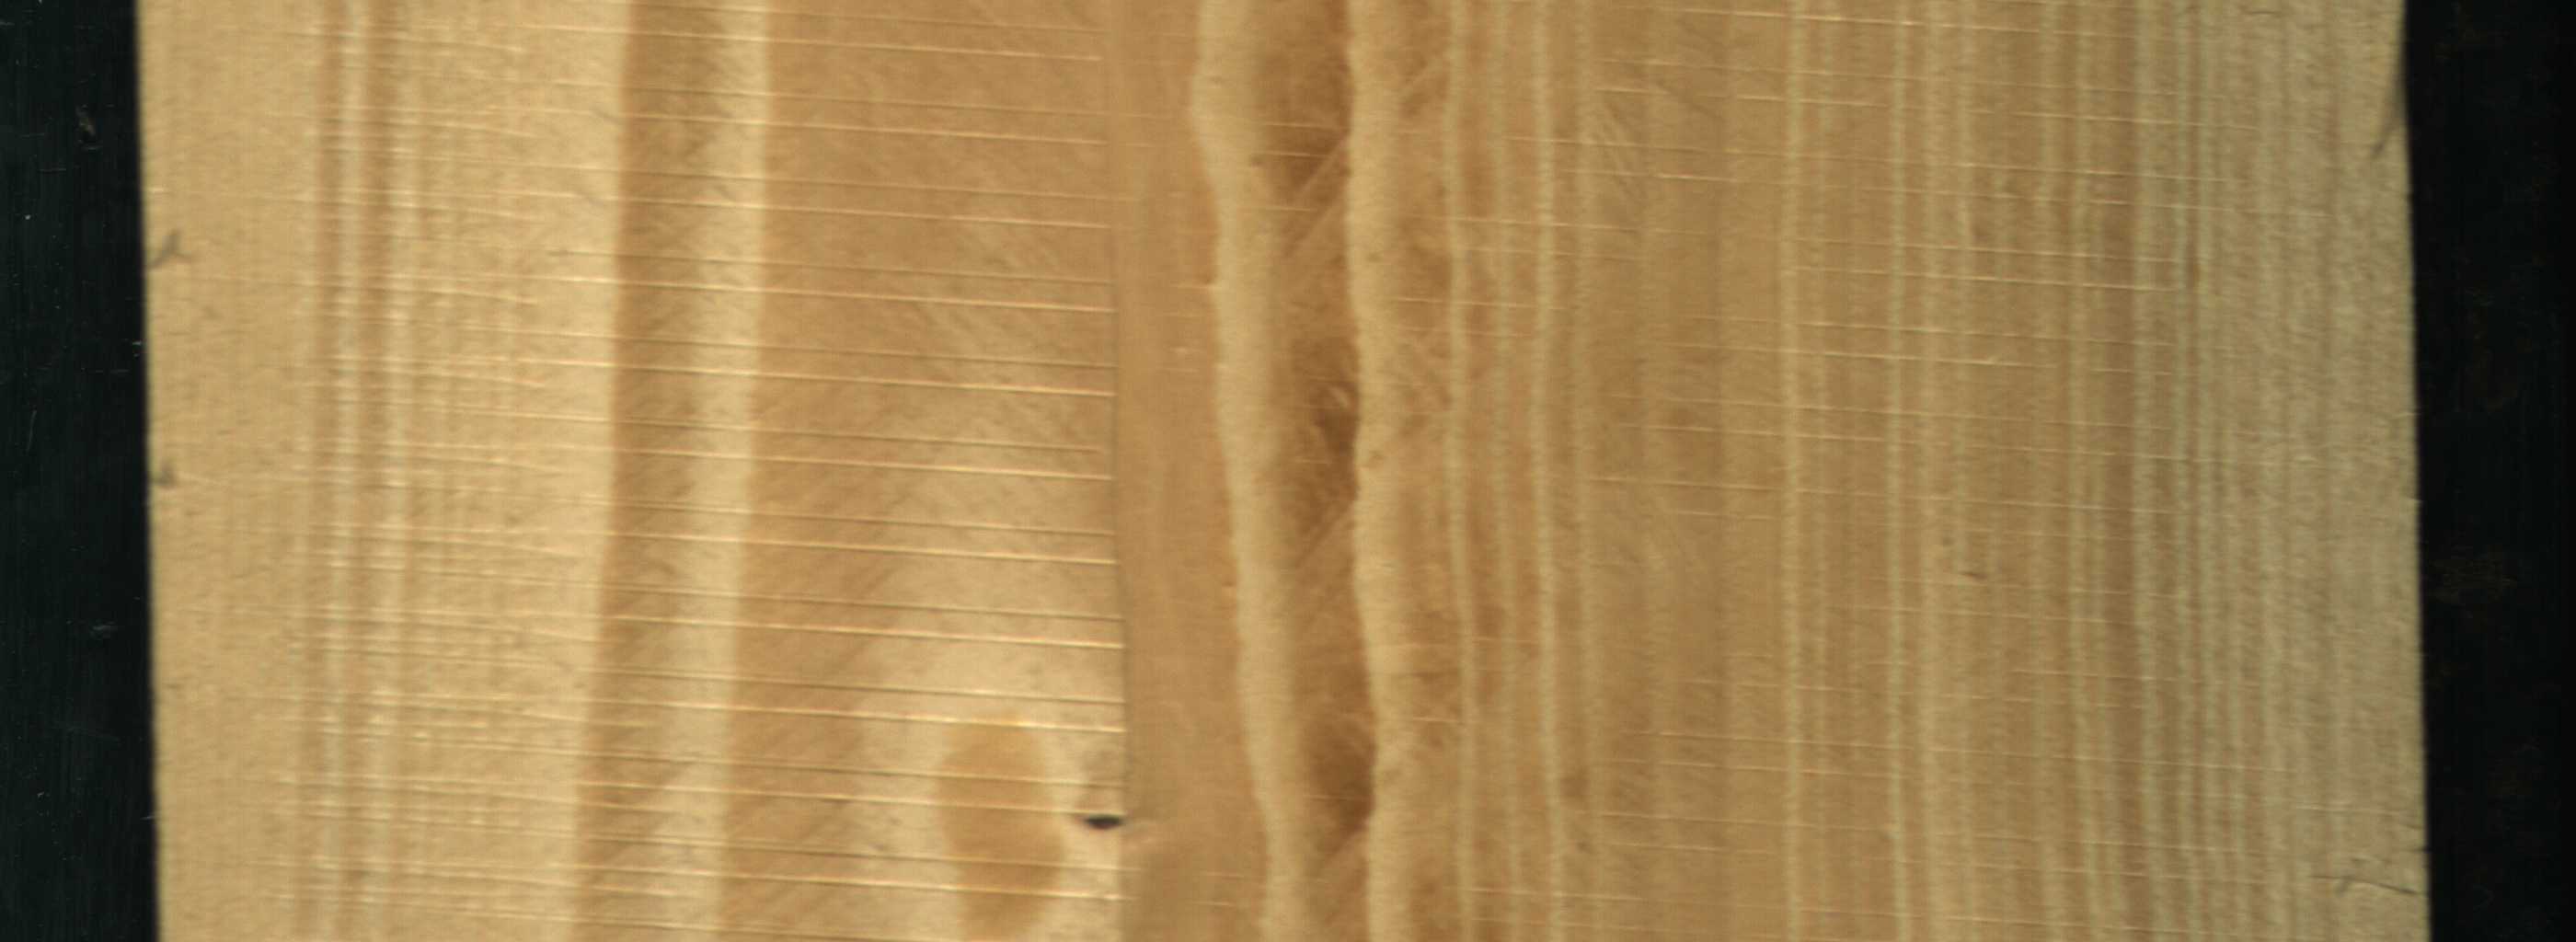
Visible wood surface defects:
Dead_Knot